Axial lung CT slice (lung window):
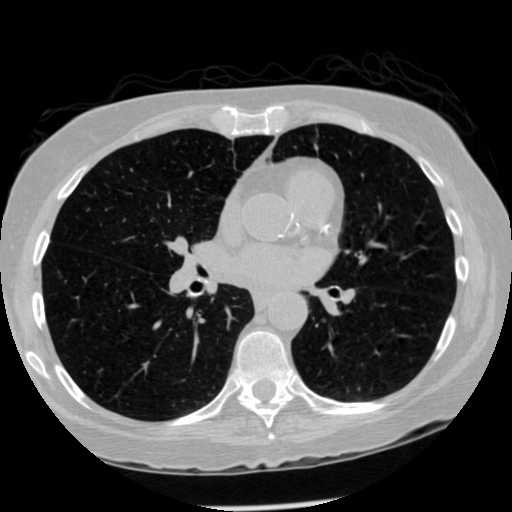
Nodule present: no